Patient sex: M
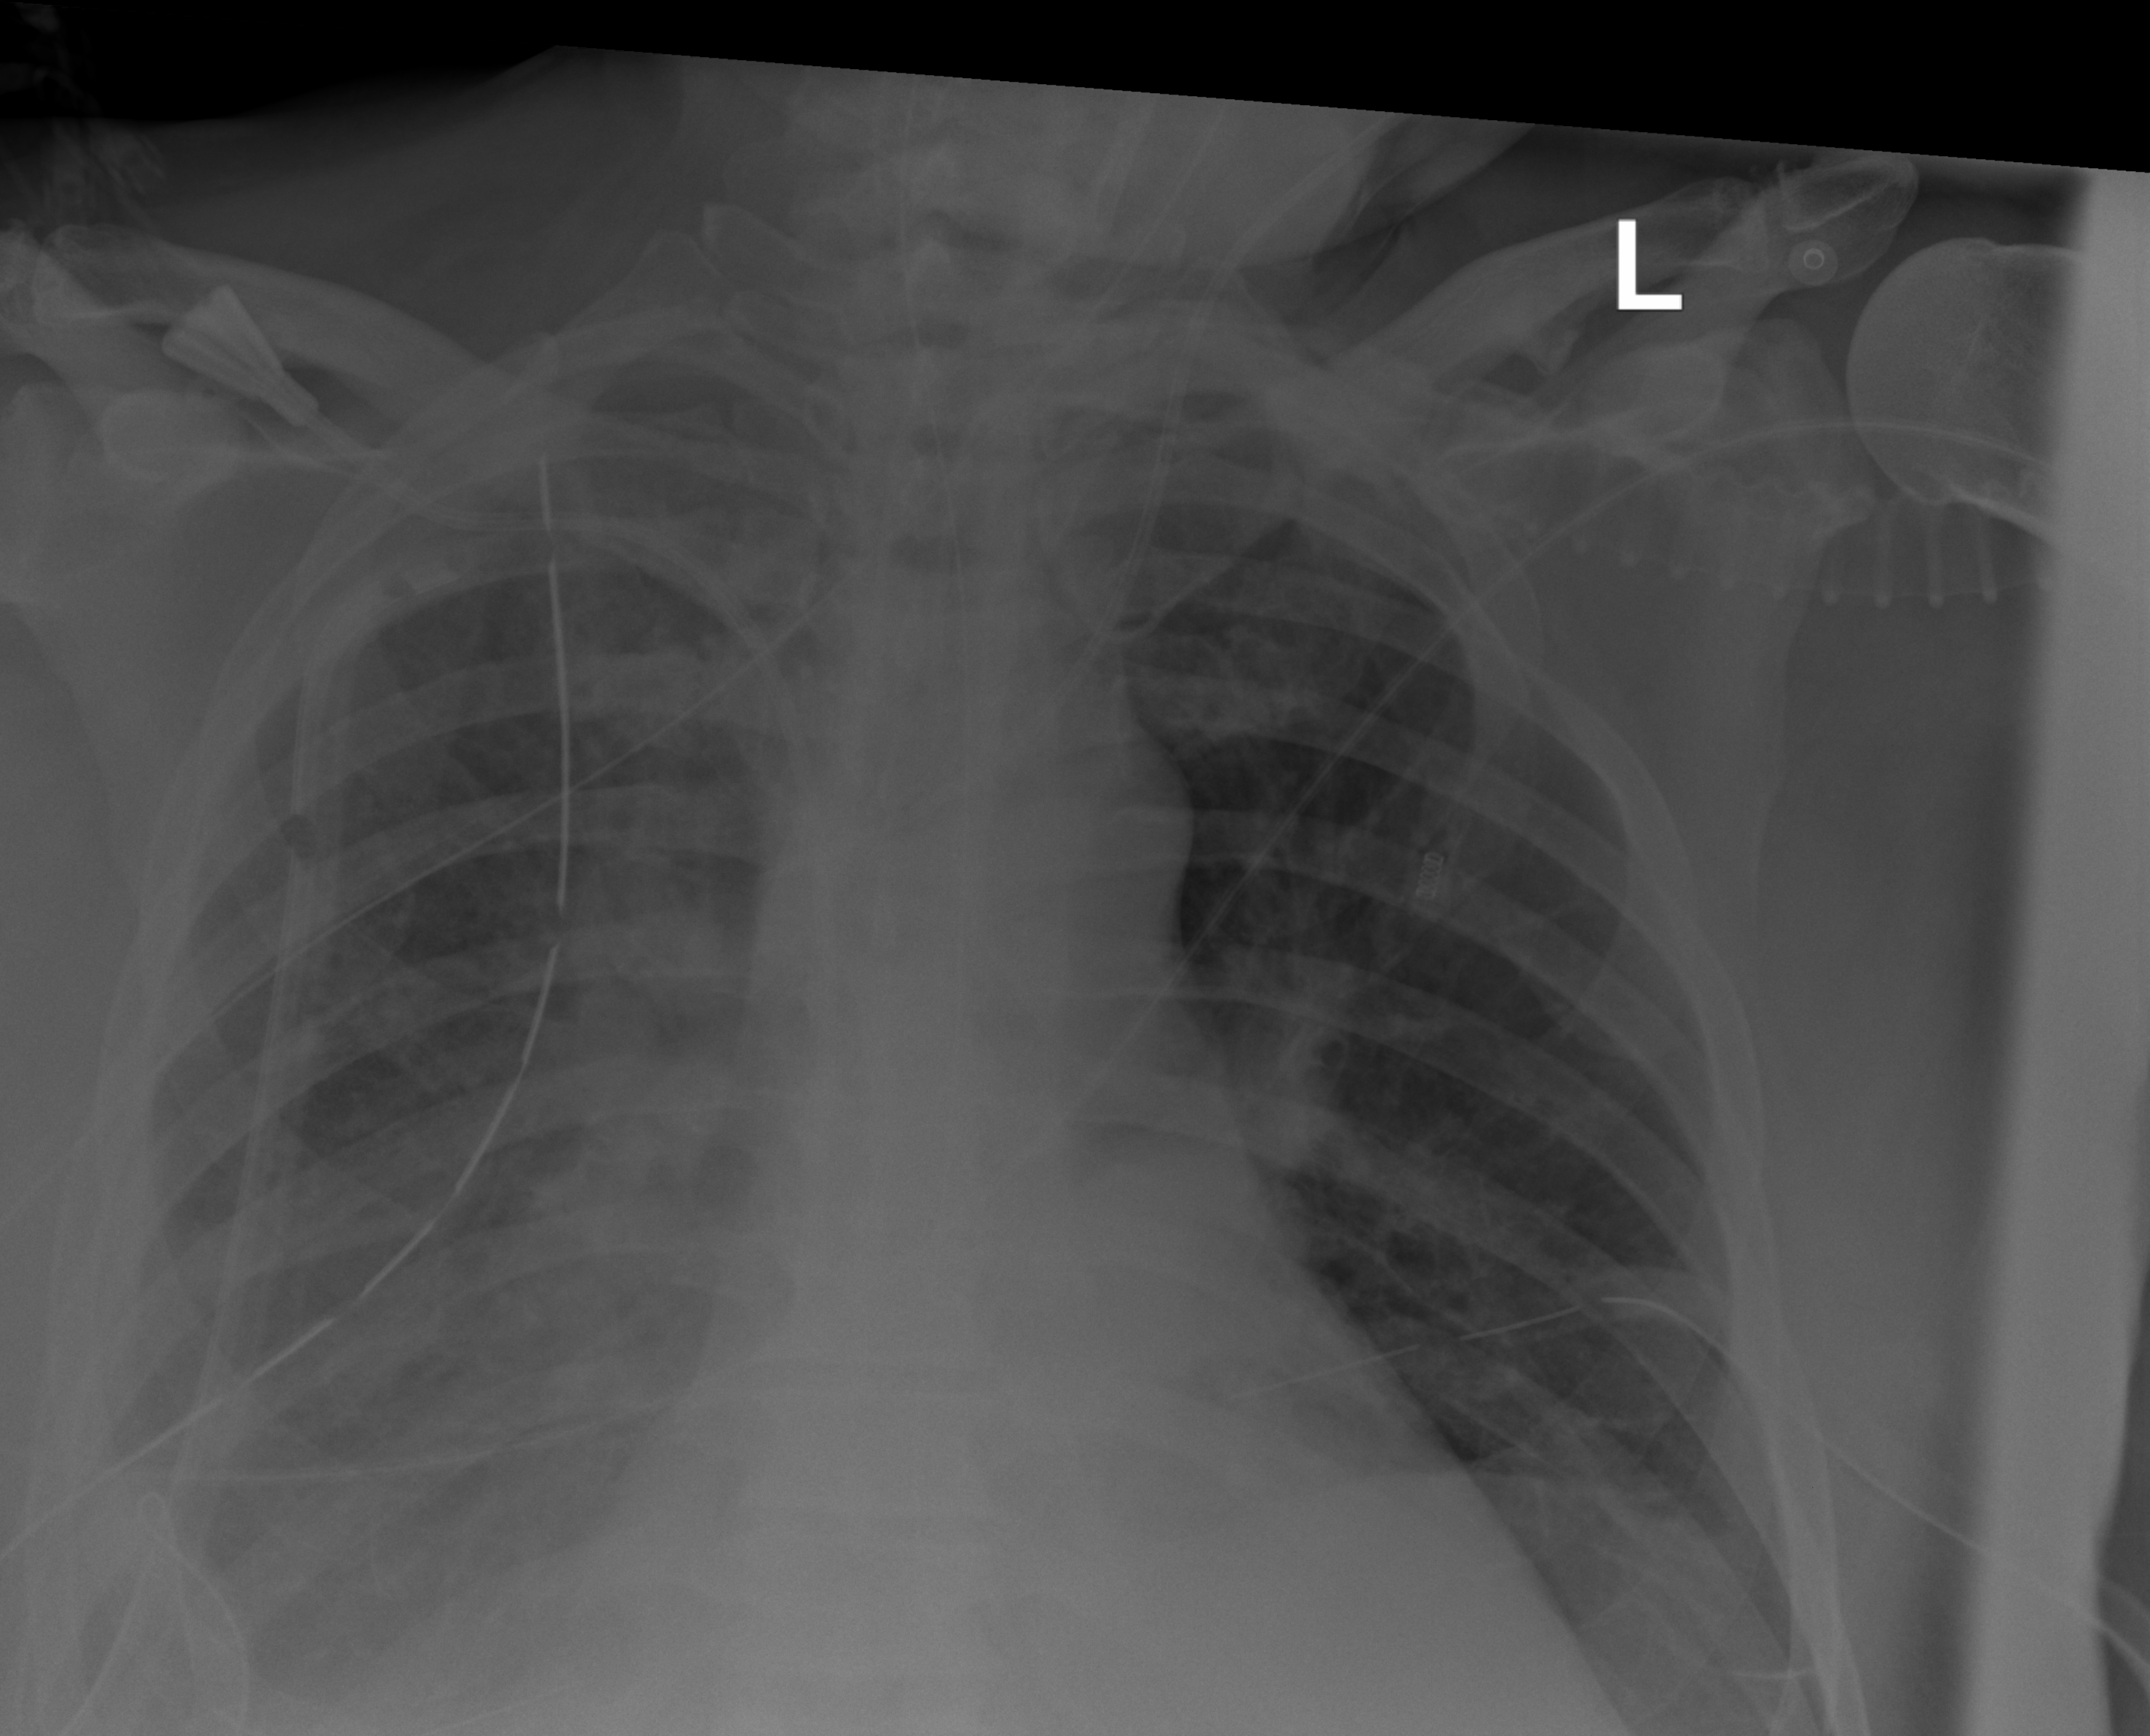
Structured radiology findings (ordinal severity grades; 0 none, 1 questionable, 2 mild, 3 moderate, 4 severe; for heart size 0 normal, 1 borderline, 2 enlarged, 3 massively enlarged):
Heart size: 0
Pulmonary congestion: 2
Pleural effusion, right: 2
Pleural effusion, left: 1
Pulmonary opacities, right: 2
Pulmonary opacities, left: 0
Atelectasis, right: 3
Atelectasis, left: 0